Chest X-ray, PA view. Patient: 18 years old, sex M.
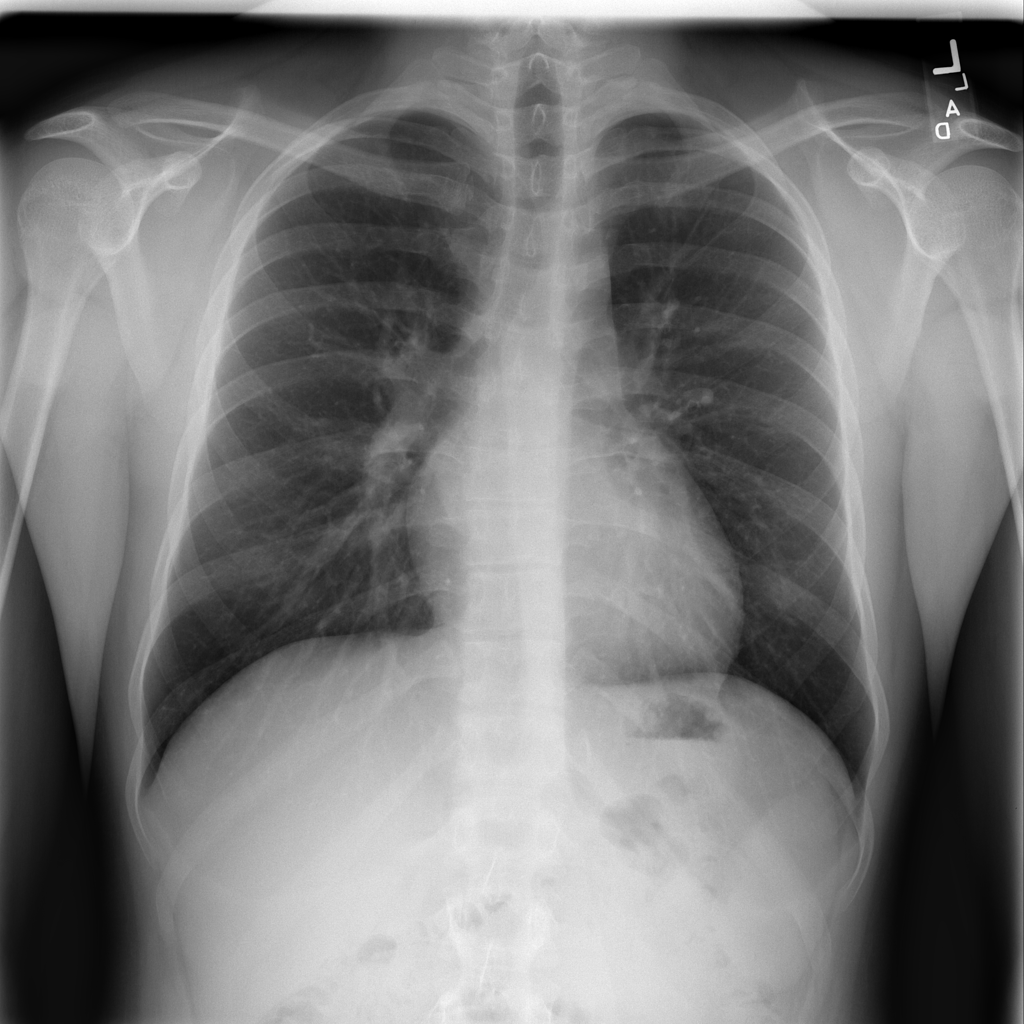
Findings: No Finding